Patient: sex F, age 51
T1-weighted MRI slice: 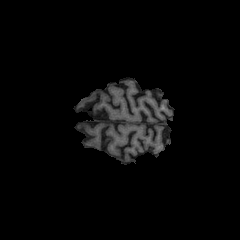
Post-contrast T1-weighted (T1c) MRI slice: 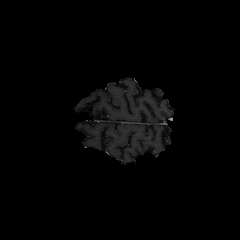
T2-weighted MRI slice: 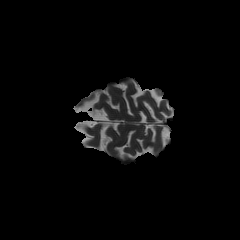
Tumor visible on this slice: no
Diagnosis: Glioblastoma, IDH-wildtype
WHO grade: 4